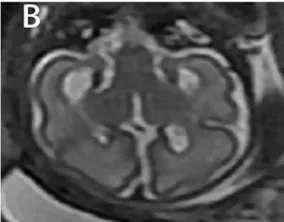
Three different sections of the two cases. (A-C) Case 1. 3).
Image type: radiology (mri)